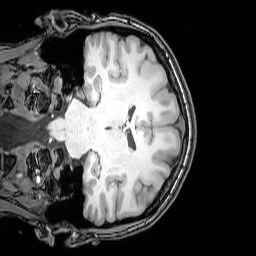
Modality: T1w
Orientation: coronal
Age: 24
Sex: female
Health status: healthy
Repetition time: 0.081 s
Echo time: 0.037 s